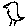
Label: bird